Interaction volume radius: 5 \u00c5
Interaction volume height: 20 \u00c5
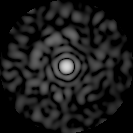
Disorder parameter: 0.7778